Question: I have a sample data in my database that I am trying to override with my data in a form submission with a primary key PageID set to 0, my query to my knowledge is correct, I have no errors upon submission just no data going into the database. Here is the entire PHP document.
'''
<?php
if(isset($_POST['update'])){
$pageid = 0;
$dbc = @mysqli_connect ('localhost', 'elinksw_ju1ez', '*******', 'elinksw_ju1ez') OR die ('<p class="error">Cannot connect to the database.</body></html>');
$q = "UPDATE tblContent SET PageHeading='$_POST[PageHeading]' ,SubHeading='$_POST[SubHeading]' ,Content='$_POST[Content]' ,PageTitle='$_POST[PageTitle]' ,MetaDescription='$_POST[MetaDescription]' ,MetaKeywords='$_POST[MetaKeywords]' WHERE PageID='$pageid'";
$r = mysqli_query($dbc, $q);
mysqli_close($dbc);
}
?>
<html>
<head>
<link rel="stylesheet" type="text/css" href="./includes/adminStyle.css">
<title>Administration - Edit content</title>
</head>
<body>
<header>
<h1>Edit Content</h1>
<h2>Welcome Administrator</h2>
</header>
<nav>
<a href="admin.php" class="myButton">Manage Homepage</a><br>
<a href="admin.php" class="myButton">Manage Products</a><br>
<a href="admin.php" class="myButton">Manage Contacts</a><br>
</nav>
<section>
<h2>Manage Homepage</h2>
<form method="post" action="<?php echo $_SERVER['PHP_SELF']; ?>">
<table width="300" cellpadding="2" cellspacing="2">
<tr>
</tr>
<tr>
<td>Page Heading:</td>
<td><input type="text" name="PageHeading"></td> </tr>
<tr>
<td>Sub Heading:</td>
<td><input type="text" name="SubHeading"></td> </tr>
<tr>
<td>Page Title:</td>
<td><input type="text" name="PageTitle"></td> </tr>
<tr>
<td>MetaDescription:</td>
<td><textarea style="width:300px;" cols="55" rows="5" name="MetaDescription"></textarea></td> </tr>
<tr>
<td>MetaKeywords:</td>
<td><input type="text" name="MetaKeywords"></td> </tr>
<tr>
<td>Content:</td>
<td><textarea style="width:300px;" cols="55" rows="5" name="Content"></textarea></td> </tr>
<tr>
<td><input type="submit" name="update" value = "Update Database"></td> </tr>
</section>
</form>
</body>
</html>
'''
Here is the table in the database

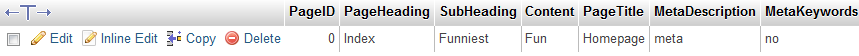
Answer: First of all, your code is dangerous, is vulnerable to Injection attacks, you have to filter and escape your $_POST variables (<URL>
A quick & dirty solution to grasp what's going on would involve:
'''
$PageHeading = mysqli_real_escape_string($dbc, $_POST['PageHeading']);
$subHeading = mysqli_real_escape_string($dbc, $_POST['SubHeading']);
$Content = mysqli_real_escape_string($dbc, $_POST['Content']);
$PageTitle = mysqli_real_escape_string($dbc, $_POST['PageTitle']);
$MetaDescription = mysqli_real_escape_string($dbc, $_POST['MetaDescription']);
$MetaKeywords = mysqli_real_escape_string($dbc, $_POST['MetaKeywords']);
$q = "UPDATE tblContent SET PageHeading='$PageHeading' ,SubHeading='$SubHeading' ,Content='$Content' ,PageTitle='$PageTitle' ,MetaDescription='$MetaDescription' ,MetaKeywords='$MetaKeywords' WHERE PageID='$pageid'";
$r = mysqli_query($dbc, $q) or die(mysqli_error($dbc)); //remove this on production
'''